Question: What icon is on the bottom left?
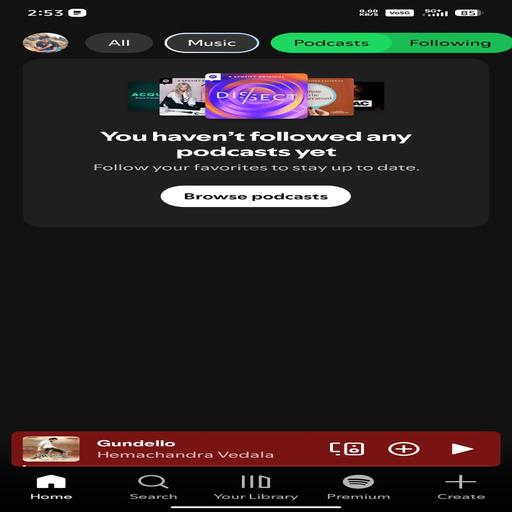
Answer: Home icon